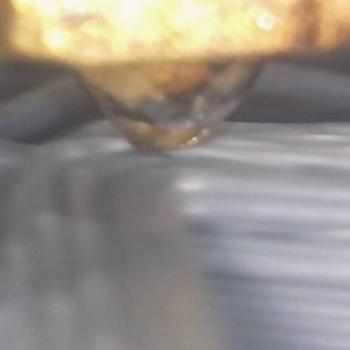
Flow rate: 42%